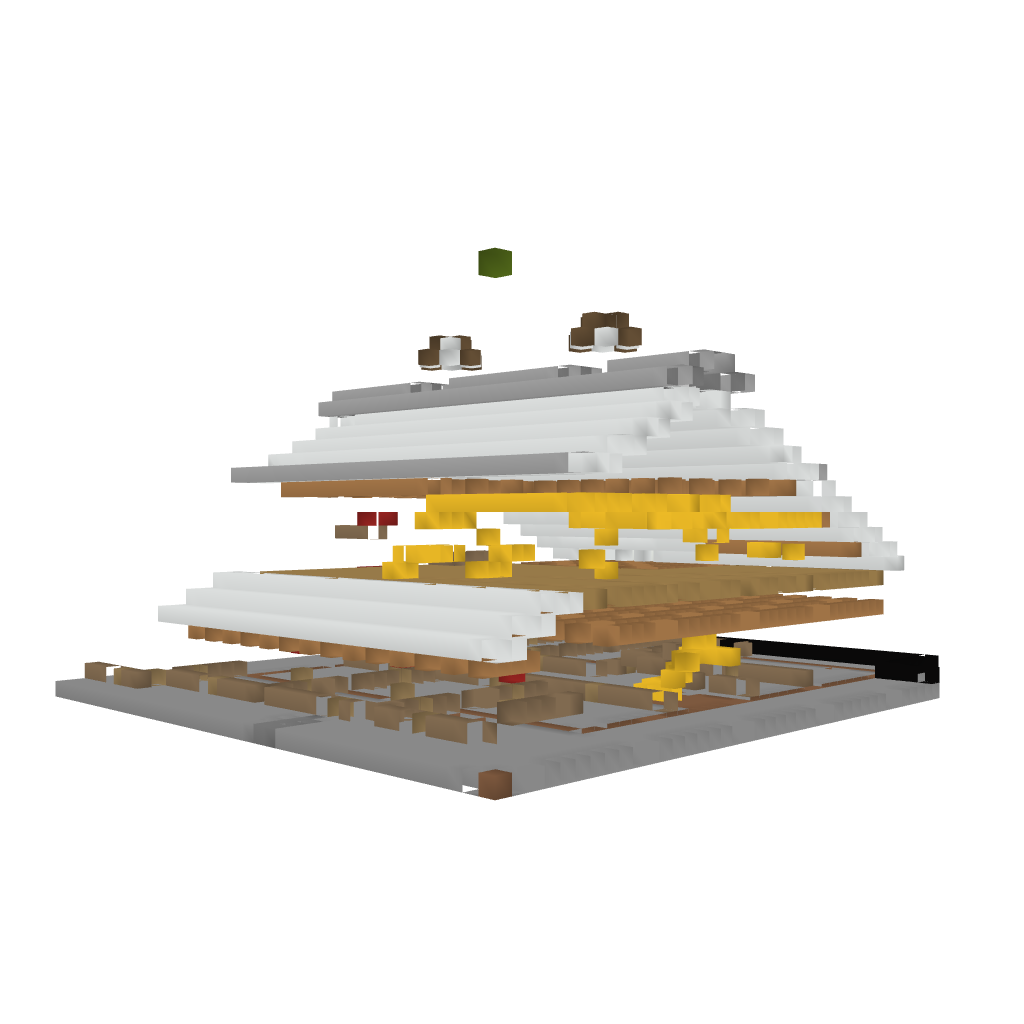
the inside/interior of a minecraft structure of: Barn with hay loft